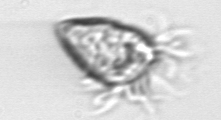
Label: Strombidium_morphotype1